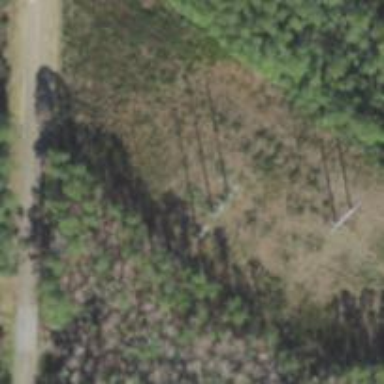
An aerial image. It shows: Power pole.